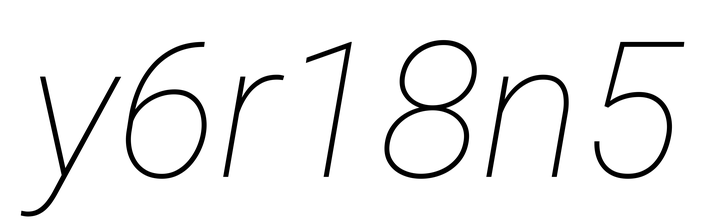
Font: Roboto-Italic_Thin_Italic